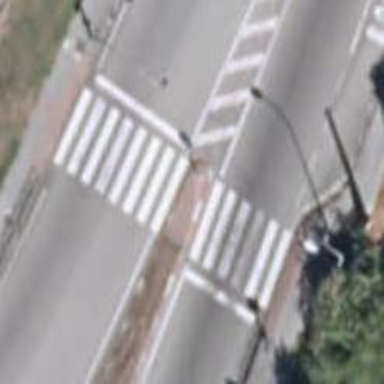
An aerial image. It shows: Marked road crossing.